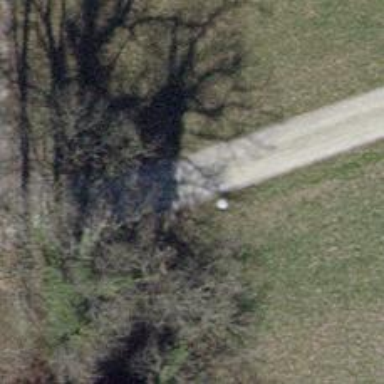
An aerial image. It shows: Track with grade2 pebblestone surface.